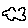
Label: cloud